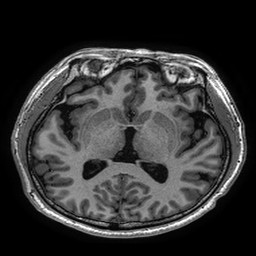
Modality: T1w
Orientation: coronal
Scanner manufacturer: ge
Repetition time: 7.6 s
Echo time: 0.003 s